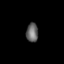
Tissue: lung
Cell type: Endothelial cells
Senescence score: 0.2144
Nuclear area (px): 220
Mean DAPI intensity: 102.009